Question: I am trying to style a date as the following image, however I have trouble placing that dashed line in the same line as the date.

The main problem is I can't change the markup. I have the following structure:
'''
<li class="activity-date-grouping">
<span>4 Apr 2013</span>
</li>
'''
and I can't add another element. I've tried with borders and background, but I can't move the line up. <URL> with the border. Is it possible to achieve that without an extra element?
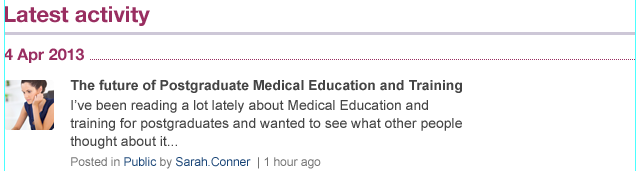
Answer: Since you can't change the existing structure, you could instead use a pseudo element:
'''
.activity-date-grouping {
/* ... */
white-space: nowrap;
}
.activity-date-grouping span:after{
display:inline-block;
width: 100%;
height: 5px;
overflow:hidden;
content: ".";
border-bottom:1px dashed #911c51;
vertical-align: bottom;
margin-bottom: 5px;
margin-left: 5px;
}
'''
<URL>